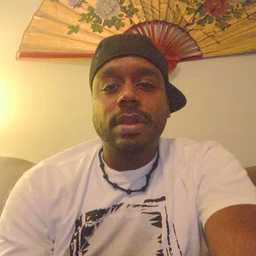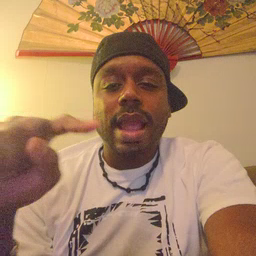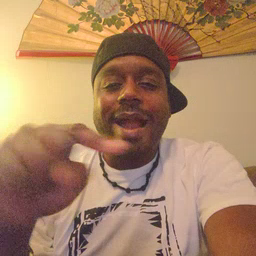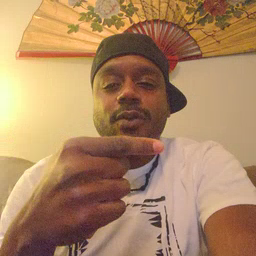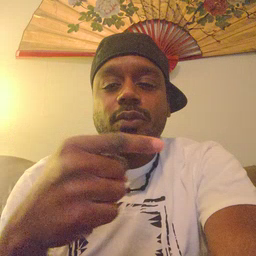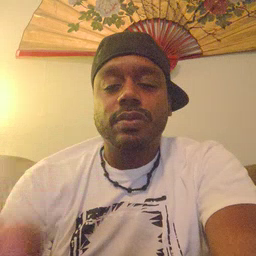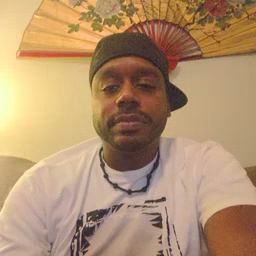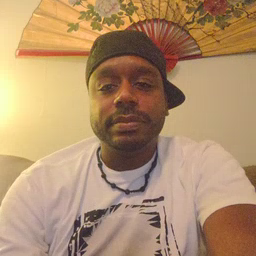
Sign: owie